Field crop: maize
Growth stage: 2
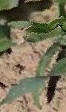
Species: maize